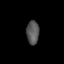
Tissue: lung
Cell type: Endothelial cells
Senescence score: 0.7236
Nuclear area (px): 290
Mean DAPI intensity: 86.452